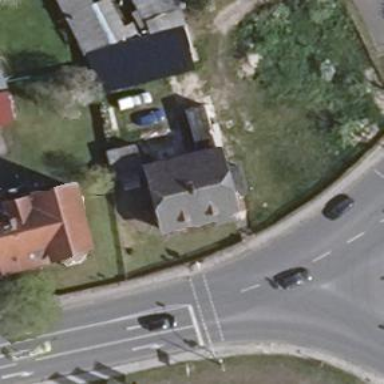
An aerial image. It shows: House with grey half-hipped roof oriented along its structure.